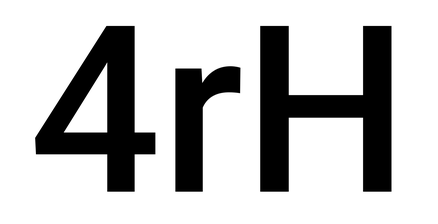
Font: Roboto_Medium